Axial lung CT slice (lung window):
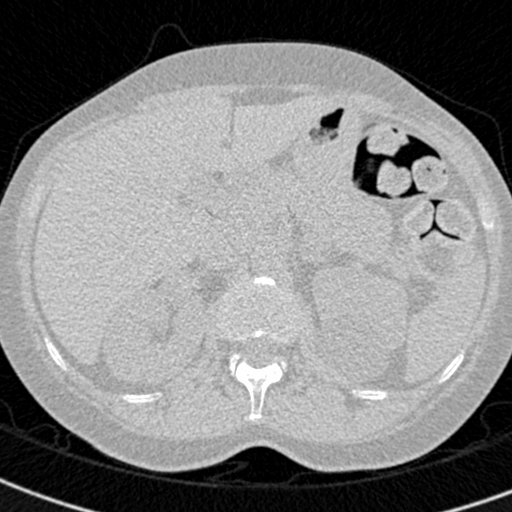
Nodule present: no